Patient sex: M
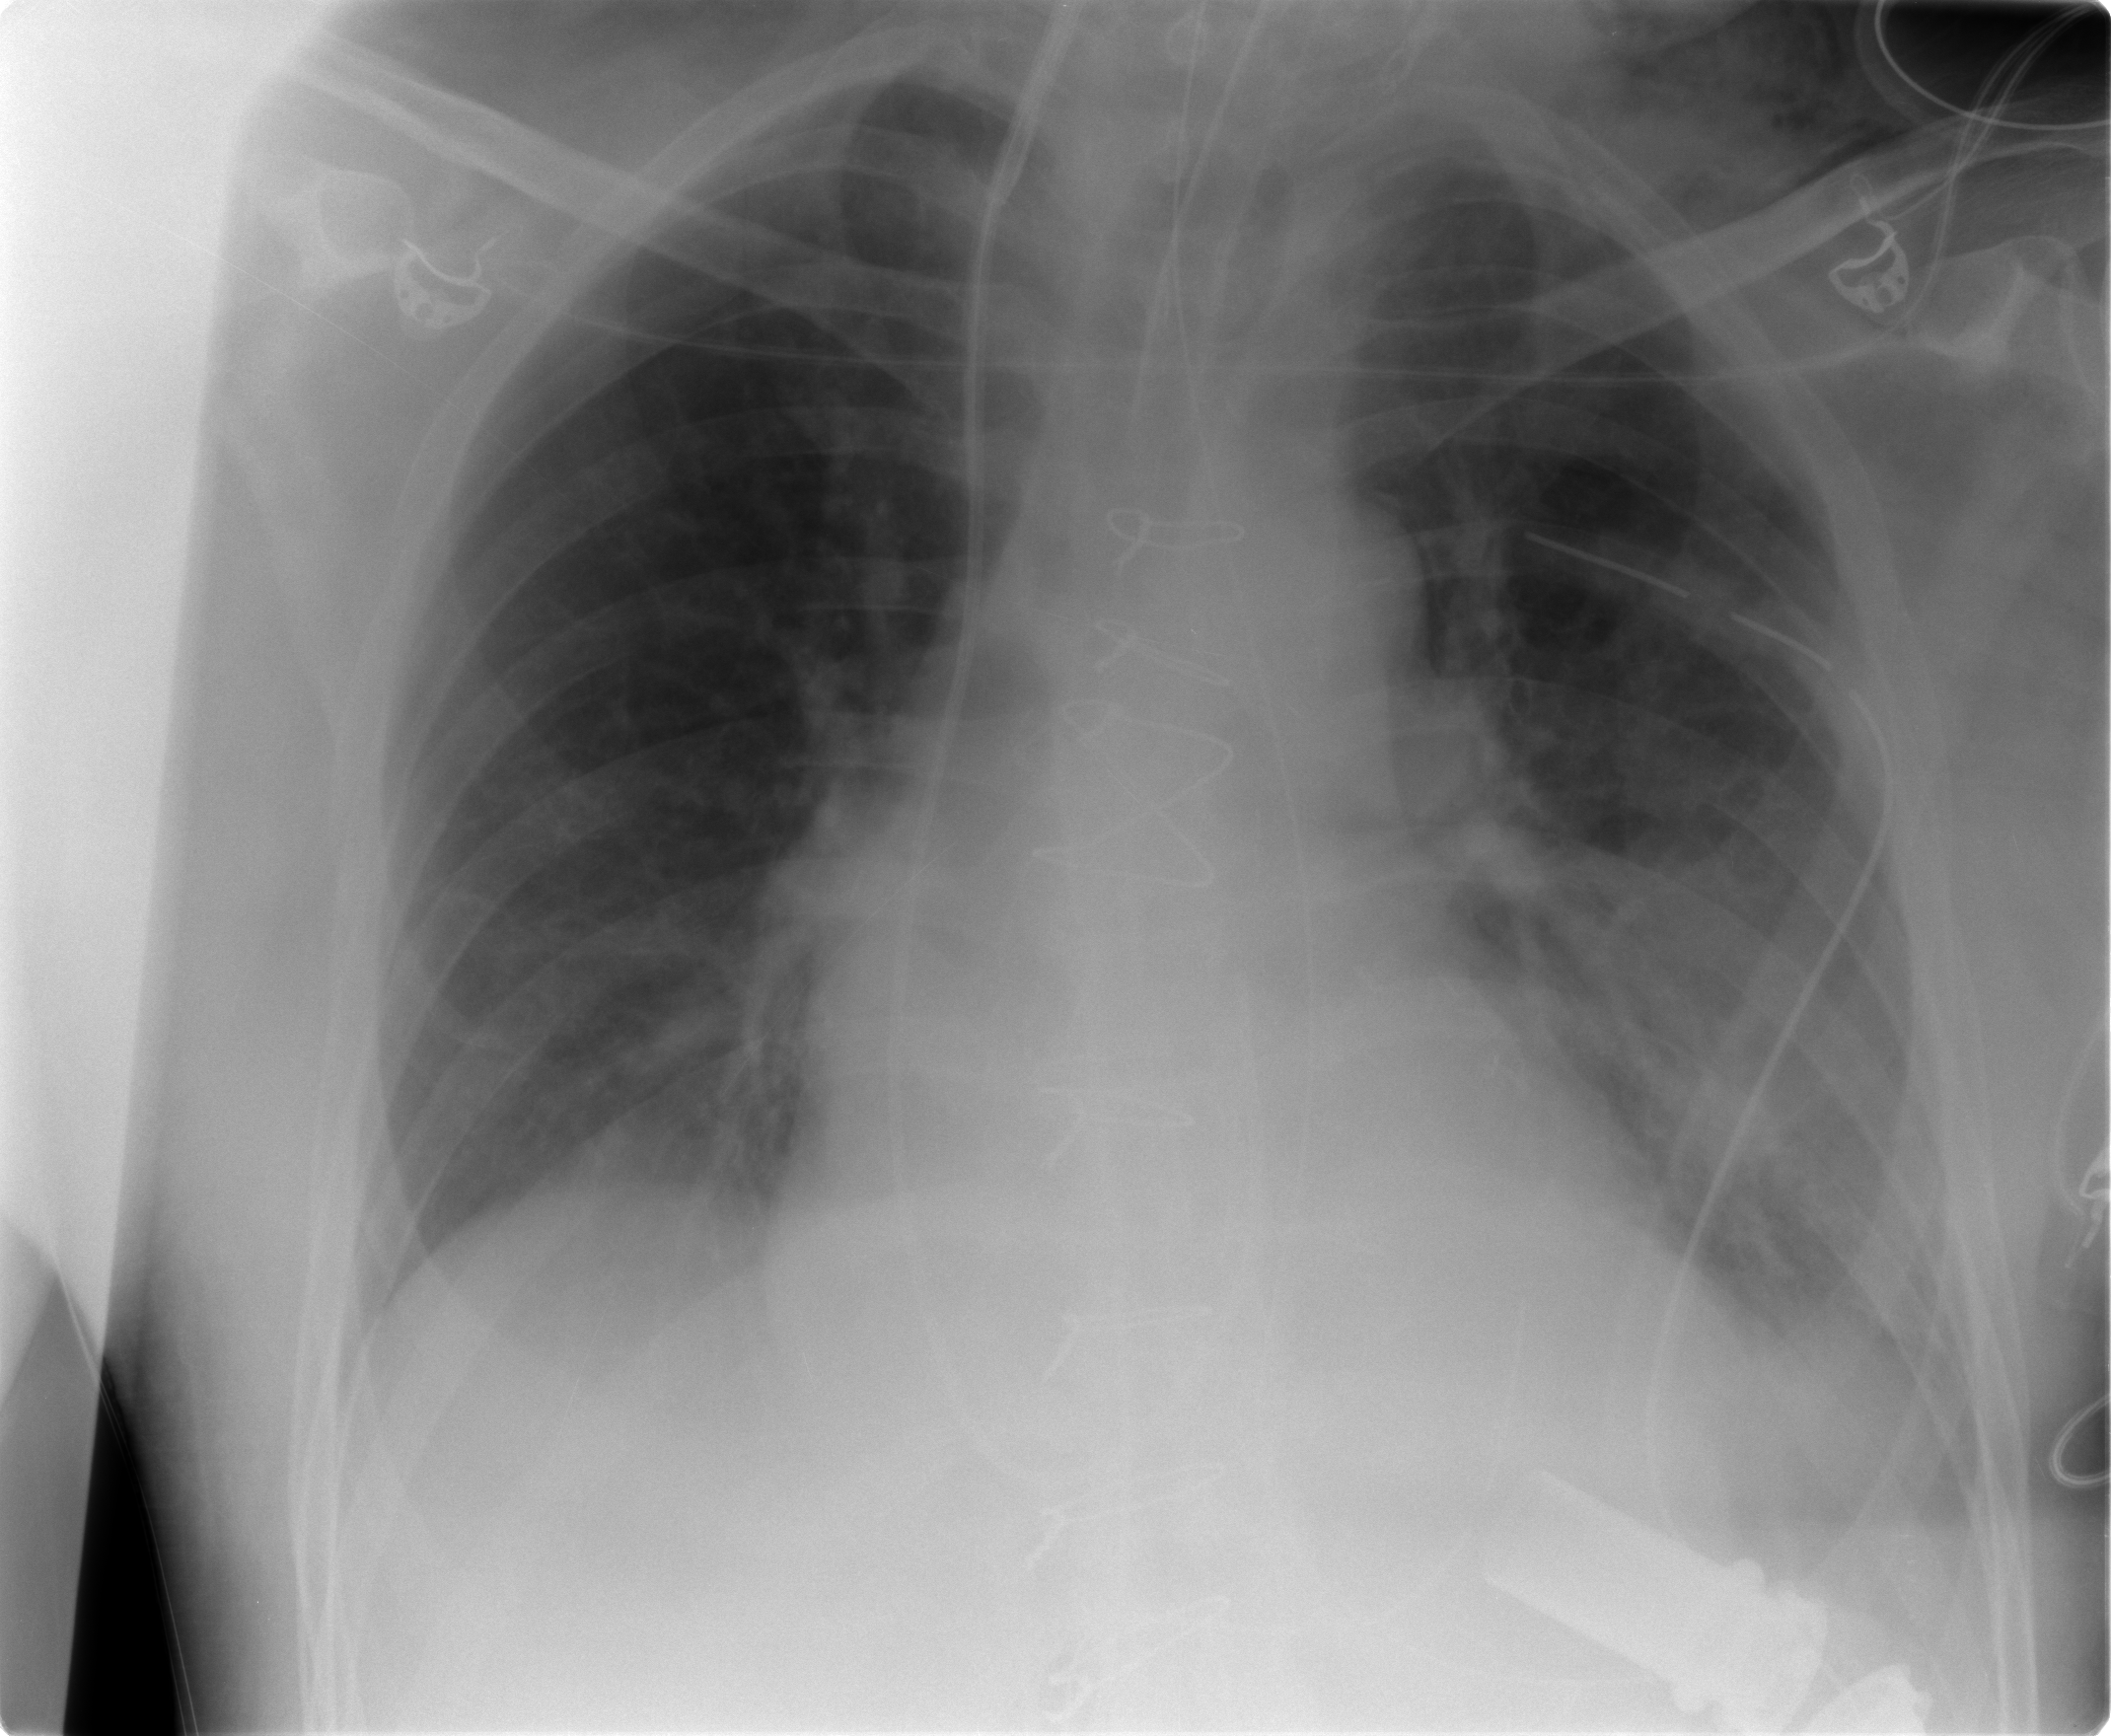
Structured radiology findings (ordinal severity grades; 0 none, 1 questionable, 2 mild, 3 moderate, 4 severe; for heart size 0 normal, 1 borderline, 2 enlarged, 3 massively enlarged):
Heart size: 0
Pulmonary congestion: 0
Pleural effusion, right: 0
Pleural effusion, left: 2
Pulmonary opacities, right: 0
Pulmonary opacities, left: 0
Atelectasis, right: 0
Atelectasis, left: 0